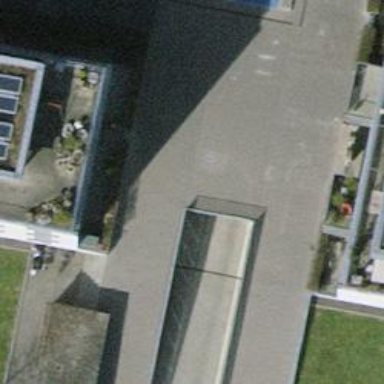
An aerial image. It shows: Parking entrance.